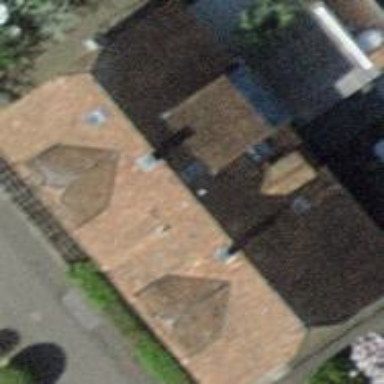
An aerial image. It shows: Building with gabled roof made of roof tiles.